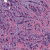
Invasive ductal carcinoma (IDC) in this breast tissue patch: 1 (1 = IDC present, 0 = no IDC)